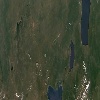
Label: land